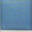
Piece: xx